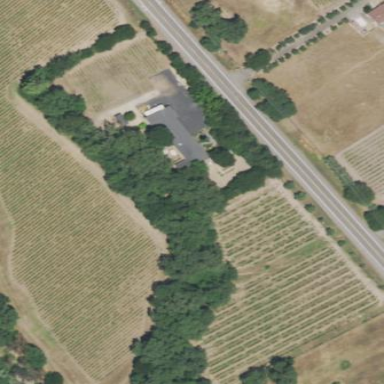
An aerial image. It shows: Vineyard where grapes are grown.